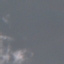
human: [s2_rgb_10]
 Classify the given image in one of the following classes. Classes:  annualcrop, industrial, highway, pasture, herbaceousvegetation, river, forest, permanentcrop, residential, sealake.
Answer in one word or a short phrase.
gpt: SeaLake